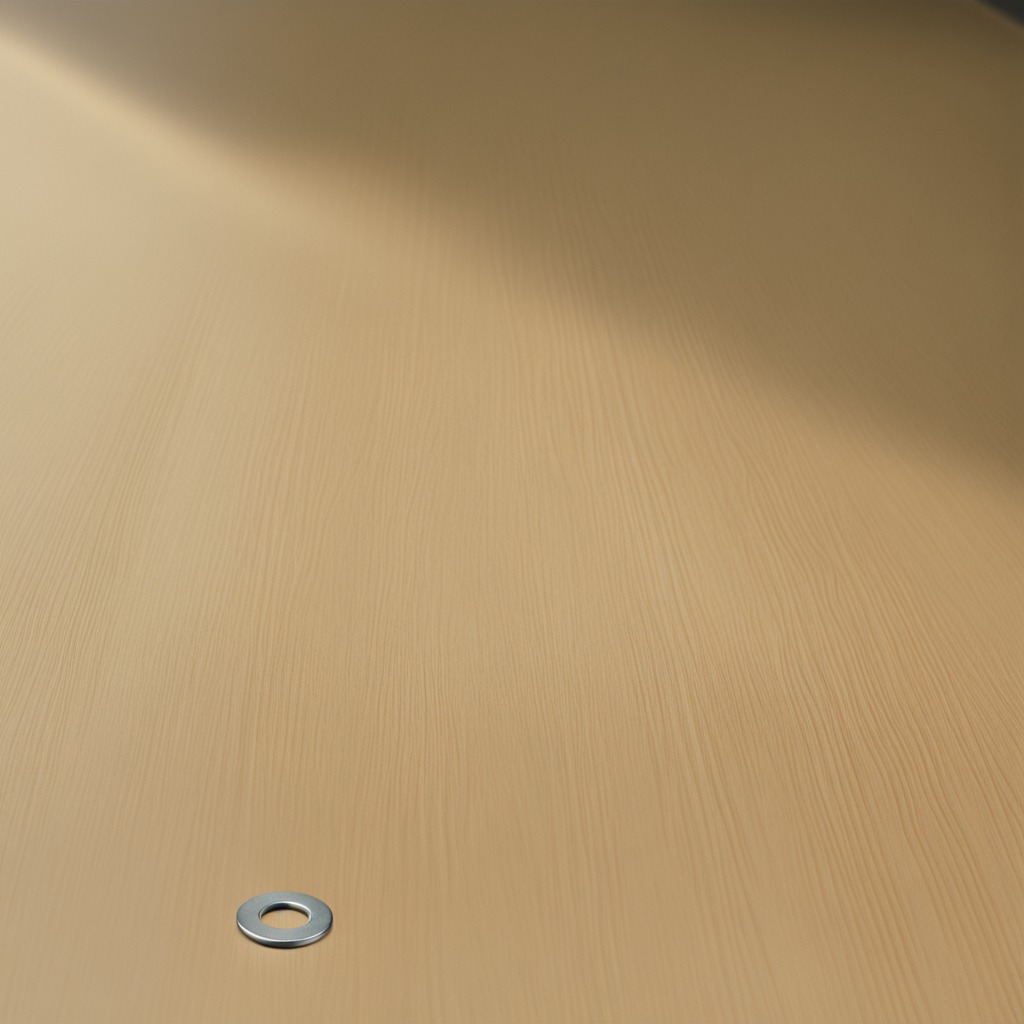
A flat metal washer is lying on the plywood surface.